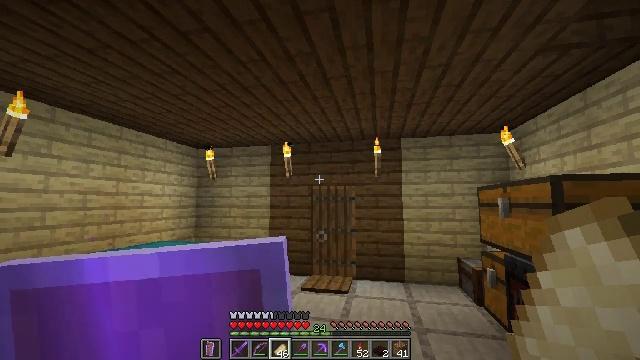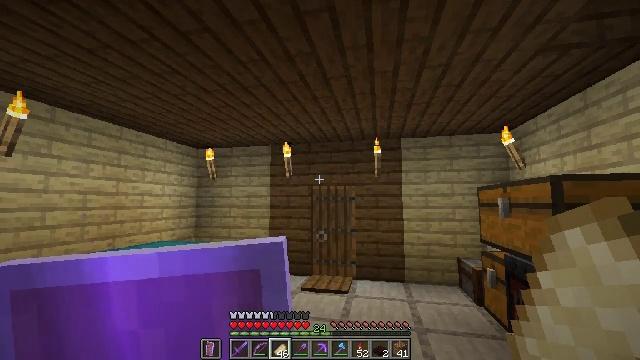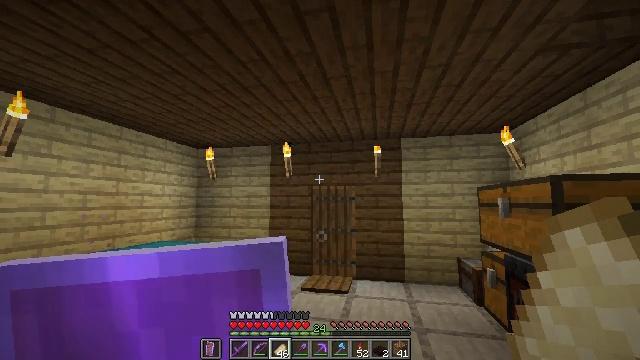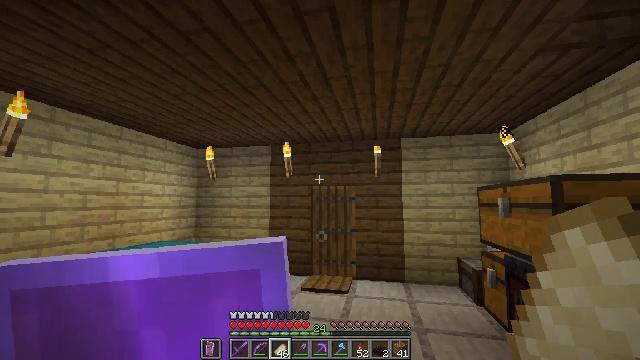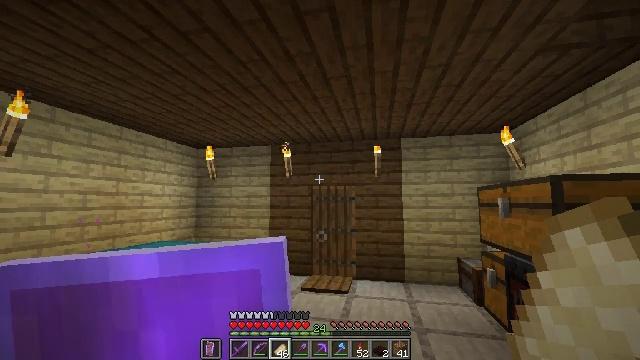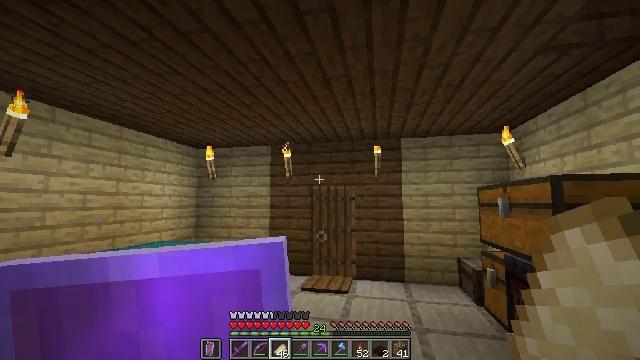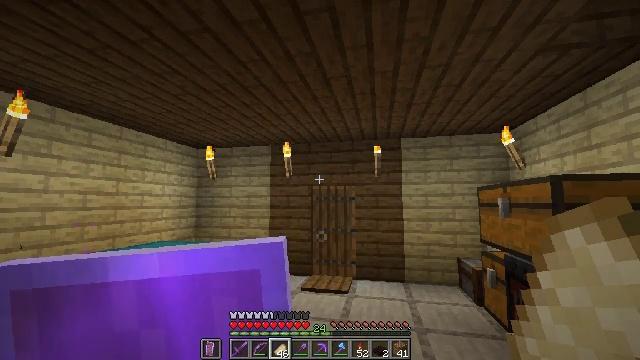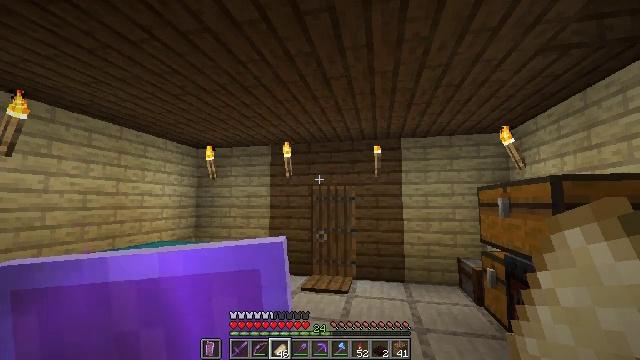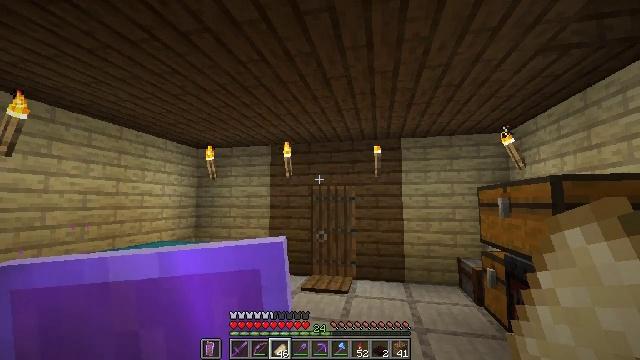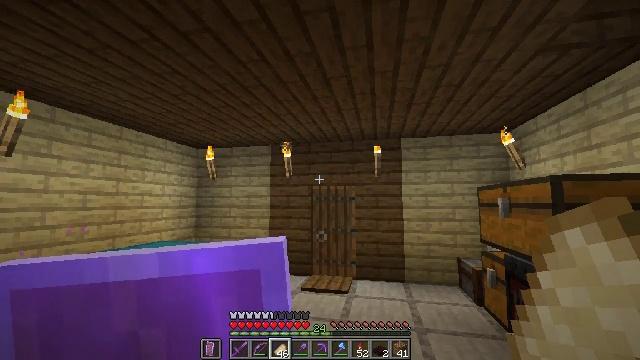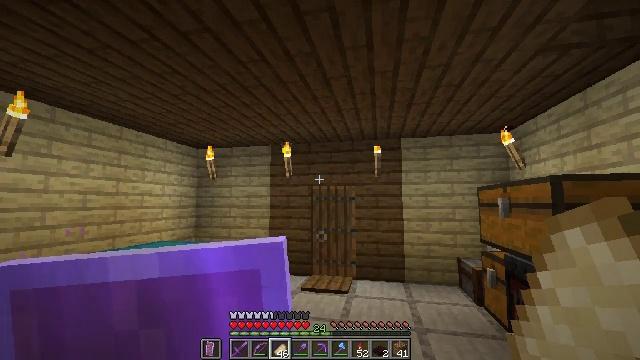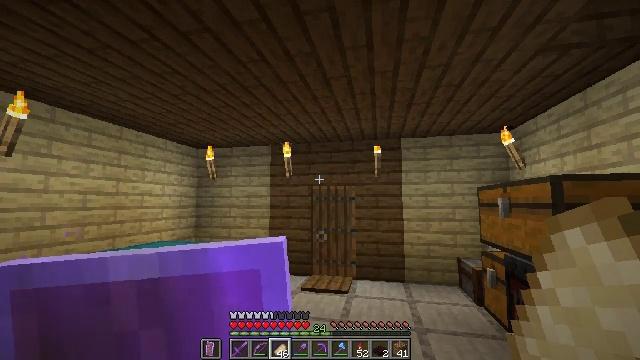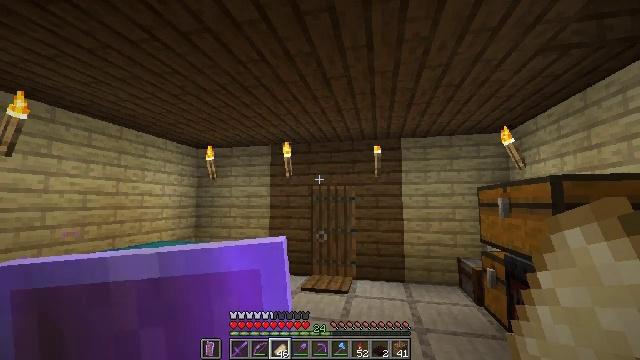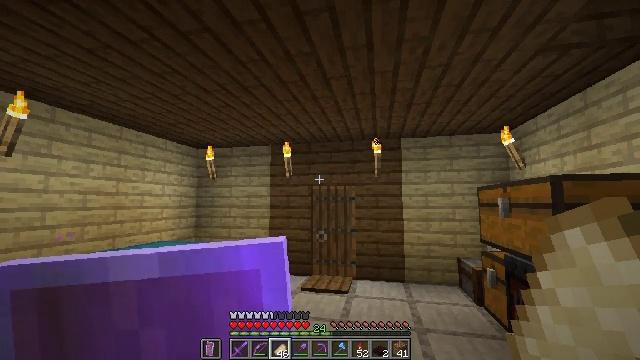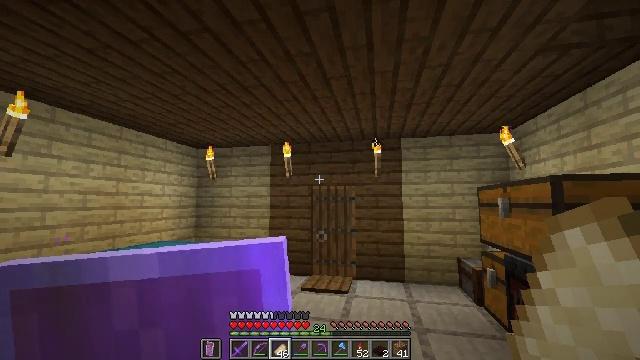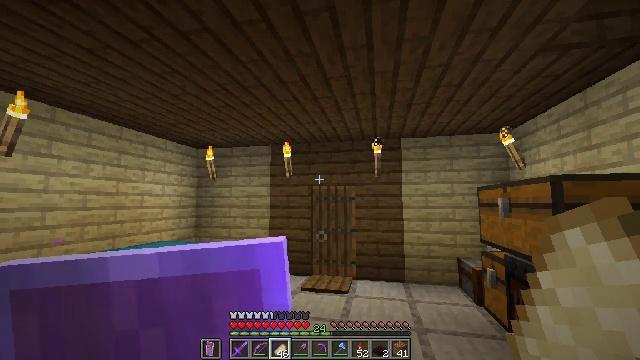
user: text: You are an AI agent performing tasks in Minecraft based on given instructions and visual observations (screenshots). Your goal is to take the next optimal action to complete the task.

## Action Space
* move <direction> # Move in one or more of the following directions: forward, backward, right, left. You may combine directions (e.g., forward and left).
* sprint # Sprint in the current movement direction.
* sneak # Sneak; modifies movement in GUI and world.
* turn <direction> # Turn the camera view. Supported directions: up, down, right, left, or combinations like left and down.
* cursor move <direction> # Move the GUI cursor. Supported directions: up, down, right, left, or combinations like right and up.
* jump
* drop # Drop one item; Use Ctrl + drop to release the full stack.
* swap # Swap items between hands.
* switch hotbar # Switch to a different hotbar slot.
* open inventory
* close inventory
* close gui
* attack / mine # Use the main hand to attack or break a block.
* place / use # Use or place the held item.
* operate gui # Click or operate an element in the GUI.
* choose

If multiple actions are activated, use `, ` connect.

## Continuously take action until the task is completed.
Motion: motion action
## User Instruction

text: Cook netherrack in the furnace to make nether brick.
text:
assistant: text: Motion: no_op
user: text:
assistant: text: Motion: no_op
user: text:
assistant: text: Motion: no_op
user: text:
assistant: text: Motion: no_op
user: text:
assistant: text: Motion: no_op
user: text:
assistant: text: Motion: no_op
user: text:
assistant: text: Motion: no_op
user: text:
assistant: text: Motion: no_op
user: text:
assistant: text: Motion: no_op
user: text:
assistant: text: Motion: no_op
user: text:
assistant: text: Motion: no_op
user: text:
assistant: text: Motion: no_op
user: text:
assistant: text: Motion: no_op
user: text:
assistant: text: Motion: no_op
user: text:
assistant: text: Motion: no_op
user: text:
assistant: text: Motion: no_op
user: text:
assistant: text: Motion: no_op
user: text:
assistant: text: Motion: no_op
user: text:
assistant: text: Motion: no_op
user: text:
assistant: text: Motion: no_op
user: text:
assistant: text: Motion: no_op
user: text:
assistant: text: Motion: no_op
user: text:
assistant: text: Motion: no_op
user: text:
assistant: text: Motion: no_op
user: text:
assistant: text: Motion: no_op
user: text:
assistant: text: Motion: no_op
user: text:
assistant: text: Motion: no_op
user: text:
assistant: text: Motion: no_op
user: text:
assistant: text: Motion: no_op
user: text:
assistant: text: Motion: no_op